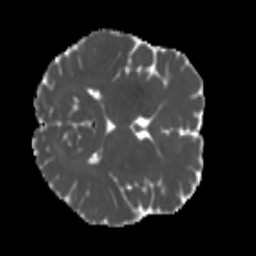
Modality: MD
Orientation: axial
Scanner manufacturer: siemens
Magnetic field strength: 3 T
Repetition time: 4 s
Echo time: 0.0594 s